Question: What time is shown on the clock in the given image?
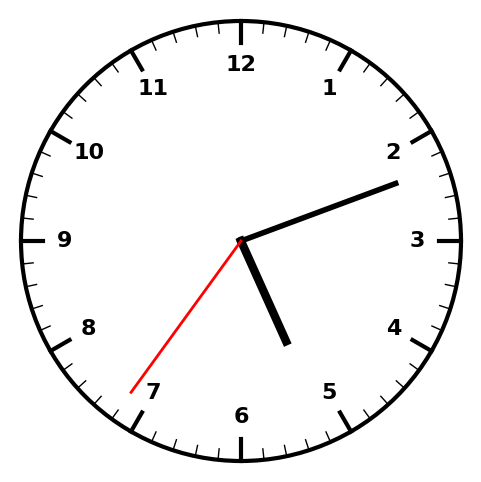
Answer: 05:11:36